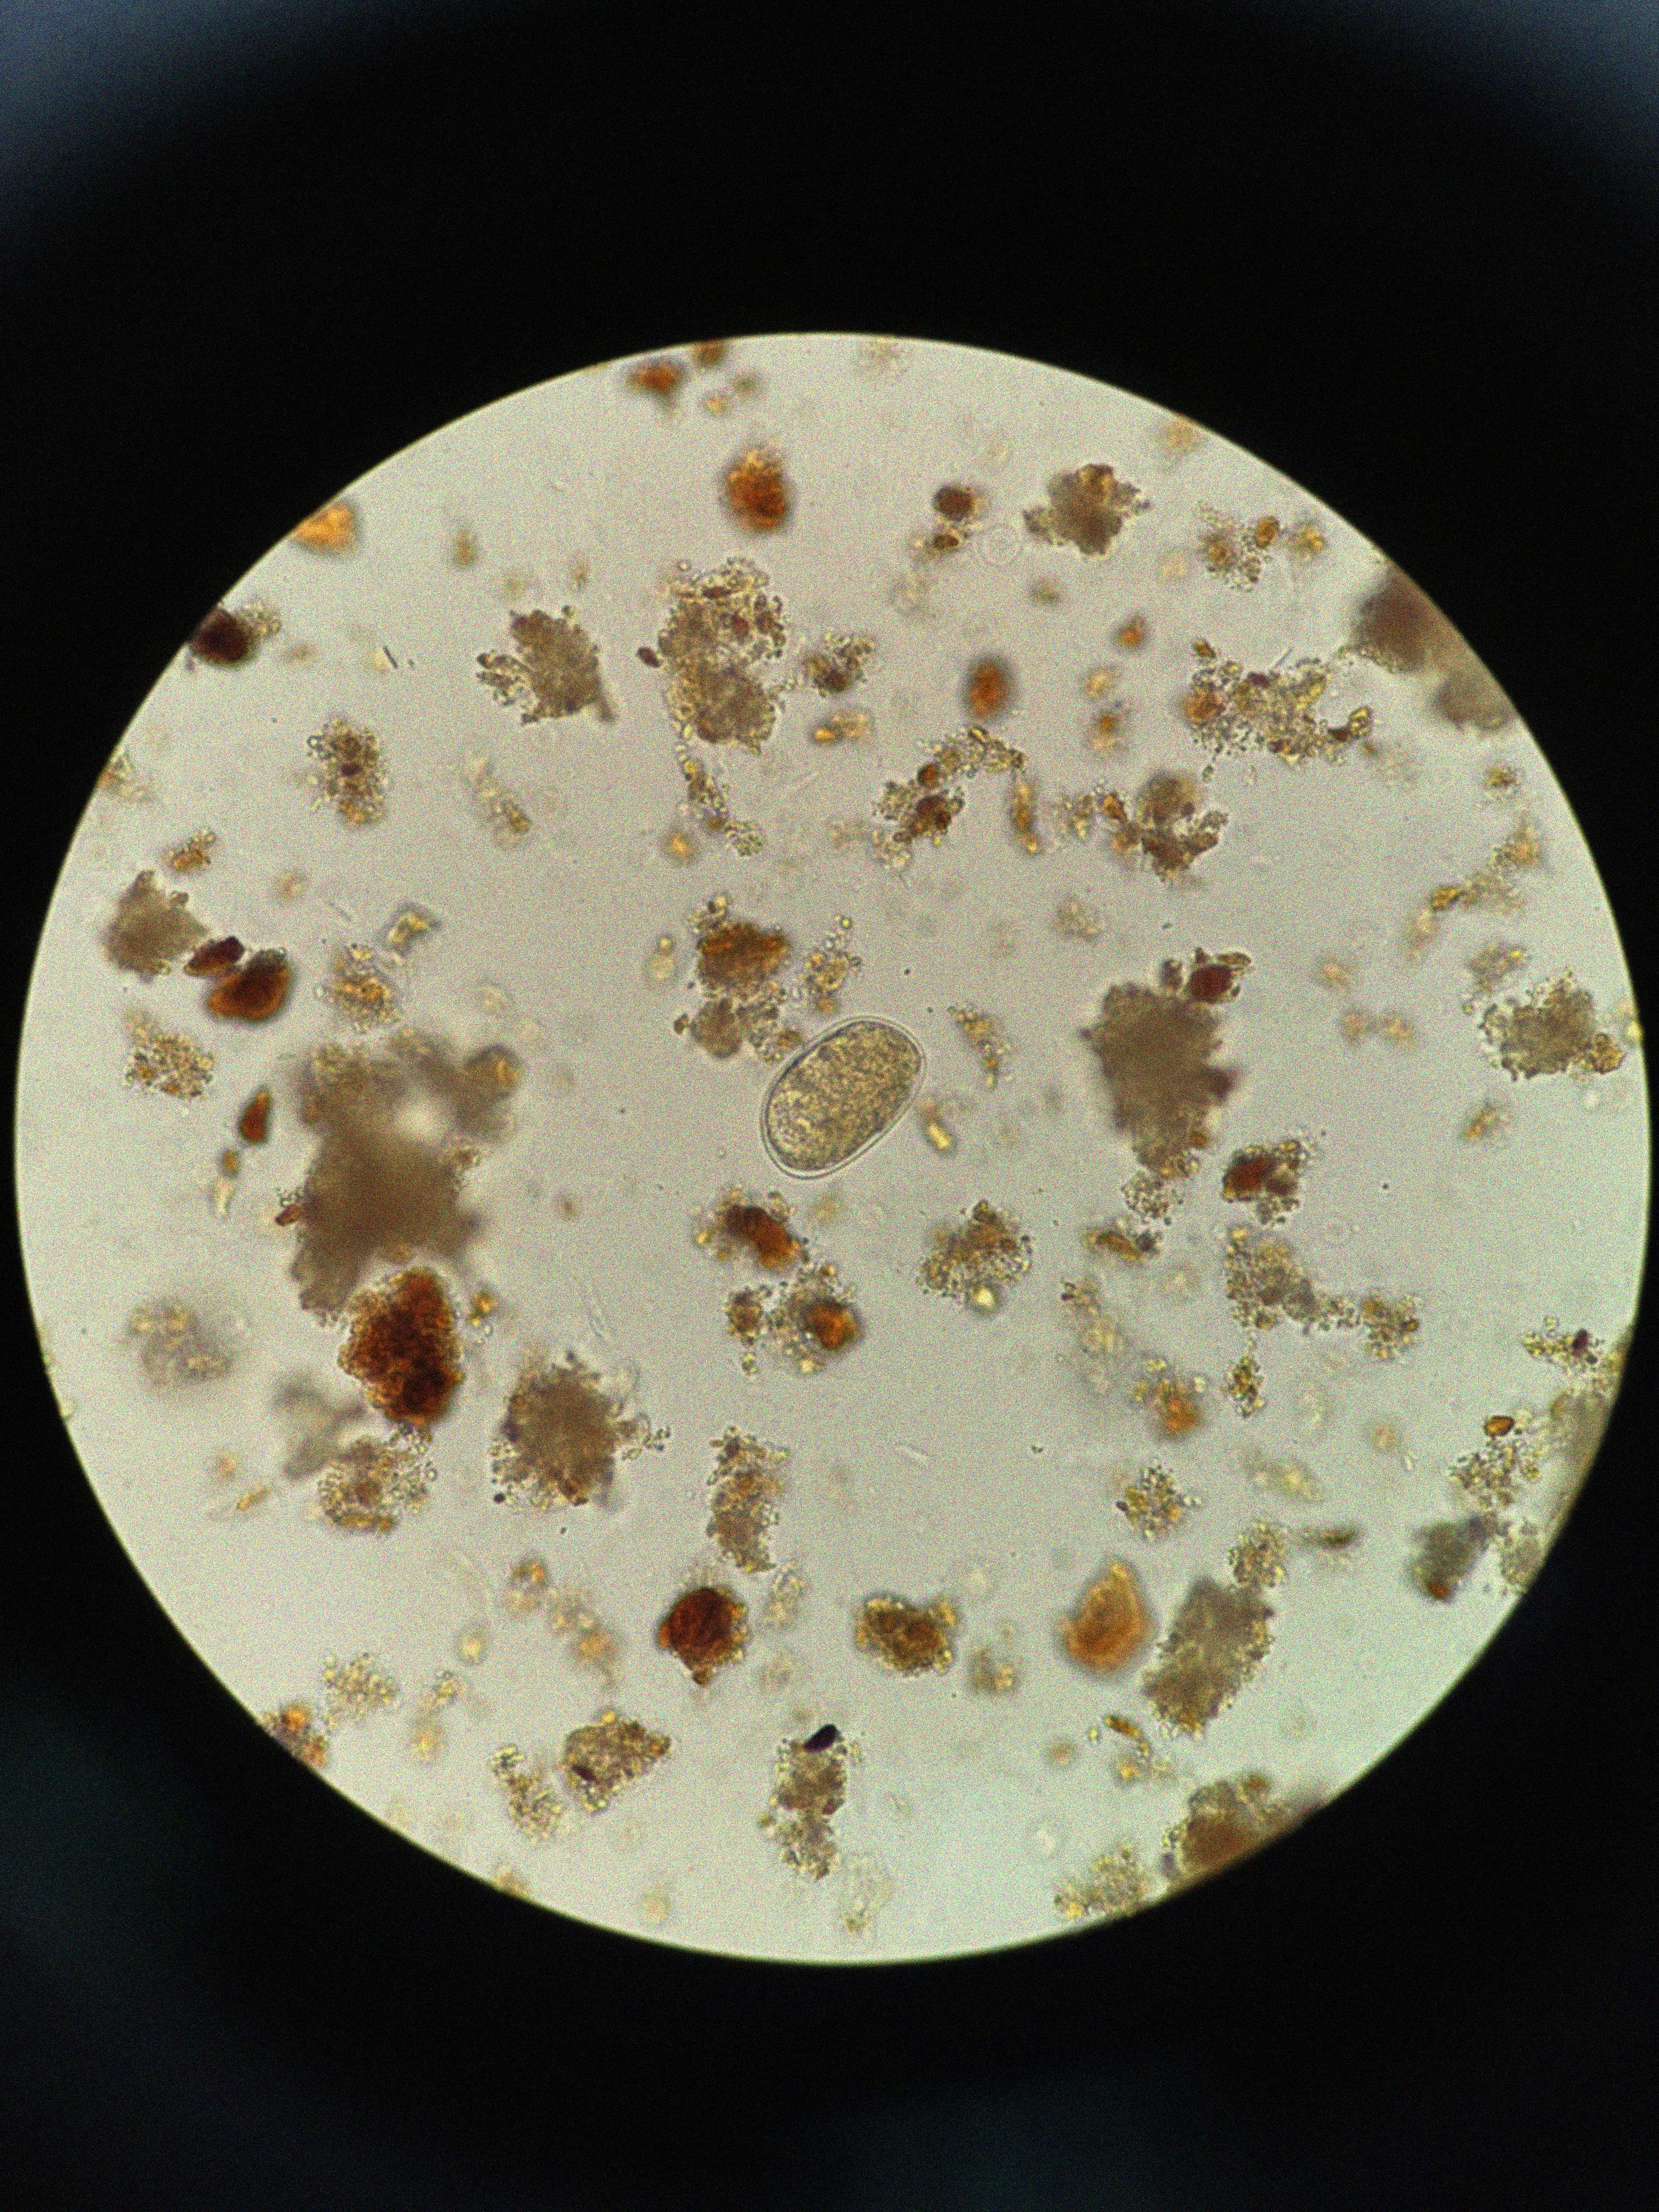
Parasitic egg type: Hookworm egg